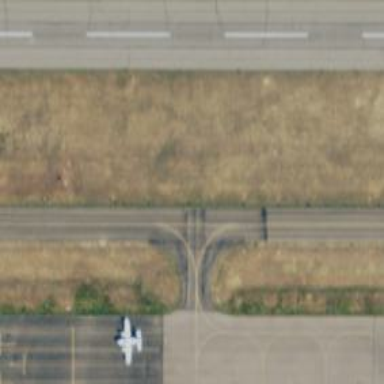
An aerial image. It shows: Image of taxiway at airport.